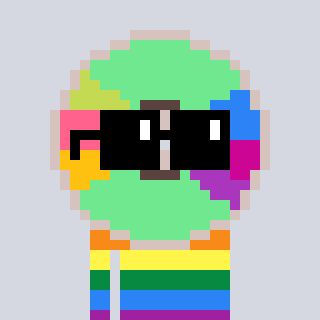
a pixel art character with square black sunglasses, a cd-shaped head and a teal-colored body on a cool background